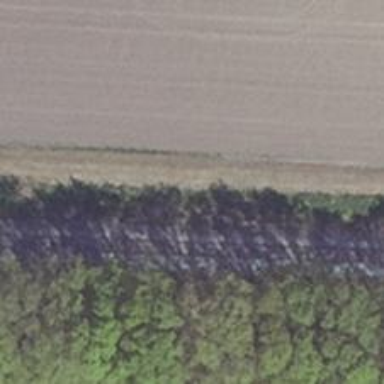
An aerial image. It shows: Deciduous broadleaved tree.